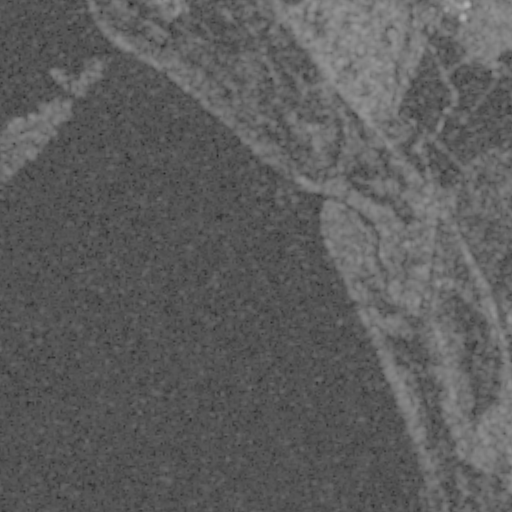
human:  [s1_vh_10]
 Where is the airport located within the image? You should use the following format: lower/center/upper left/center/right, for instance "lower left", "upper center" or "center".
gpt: The airport is located in the center right of the image.
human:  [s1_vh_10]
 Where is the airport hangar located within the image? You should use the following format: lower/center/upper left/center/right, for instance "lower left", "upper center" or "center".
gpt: The airport hangar is located in the center right of the image.
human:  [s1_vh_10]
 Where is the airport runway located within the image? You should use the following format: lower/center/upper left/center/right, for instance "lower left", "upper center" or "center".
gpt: The airport runway is located in the center right of the image.
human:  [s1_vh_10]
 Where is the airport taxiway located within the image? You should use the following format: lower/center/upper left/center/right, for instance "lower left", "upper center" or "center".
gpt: The airport taxiway is located in the center right of the image.
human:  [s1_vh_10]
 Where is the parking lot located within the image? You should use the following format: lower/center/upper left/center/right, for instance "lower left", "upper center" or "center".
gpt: The parking lot is located in the lower right of the image.
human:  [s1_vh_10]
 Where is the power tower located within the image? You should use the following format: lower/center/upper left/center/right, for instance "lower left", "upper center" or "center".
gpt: There is no power tower in the image.

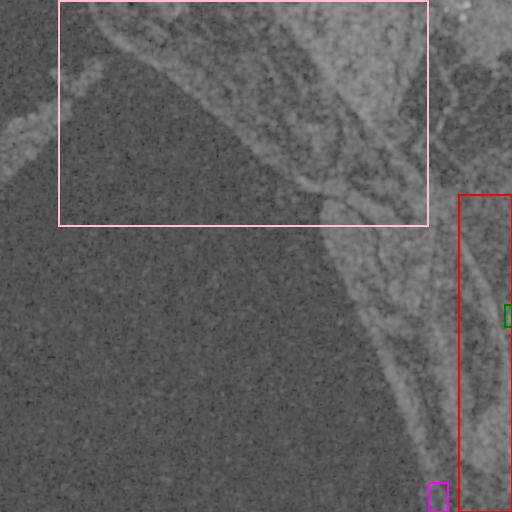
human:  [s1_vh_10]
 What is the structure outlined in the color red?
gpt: The structure outlined in red is an airport.
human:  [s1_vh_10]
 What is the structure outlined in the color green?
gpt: The structure outlined in green is an airport hangar.
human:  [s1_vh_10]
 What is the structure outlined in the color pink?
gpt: The structure outlined in pink is a park.
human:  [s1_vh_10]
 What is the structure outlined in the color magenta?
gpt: The structure outlined in magenta is a parking lot.
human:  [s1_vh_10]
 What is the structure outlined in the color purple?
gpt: There is no purple outline.